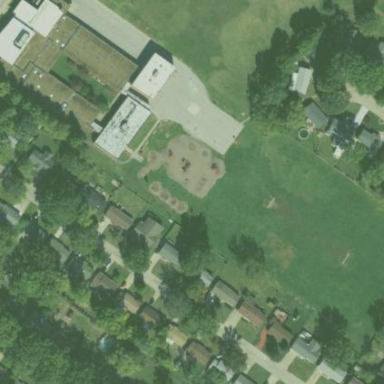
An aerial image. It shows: School.